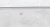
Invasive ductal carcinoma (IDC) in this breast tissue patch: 0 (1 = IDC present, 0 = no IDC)